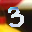
Label: 3